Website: walmart
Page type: payment
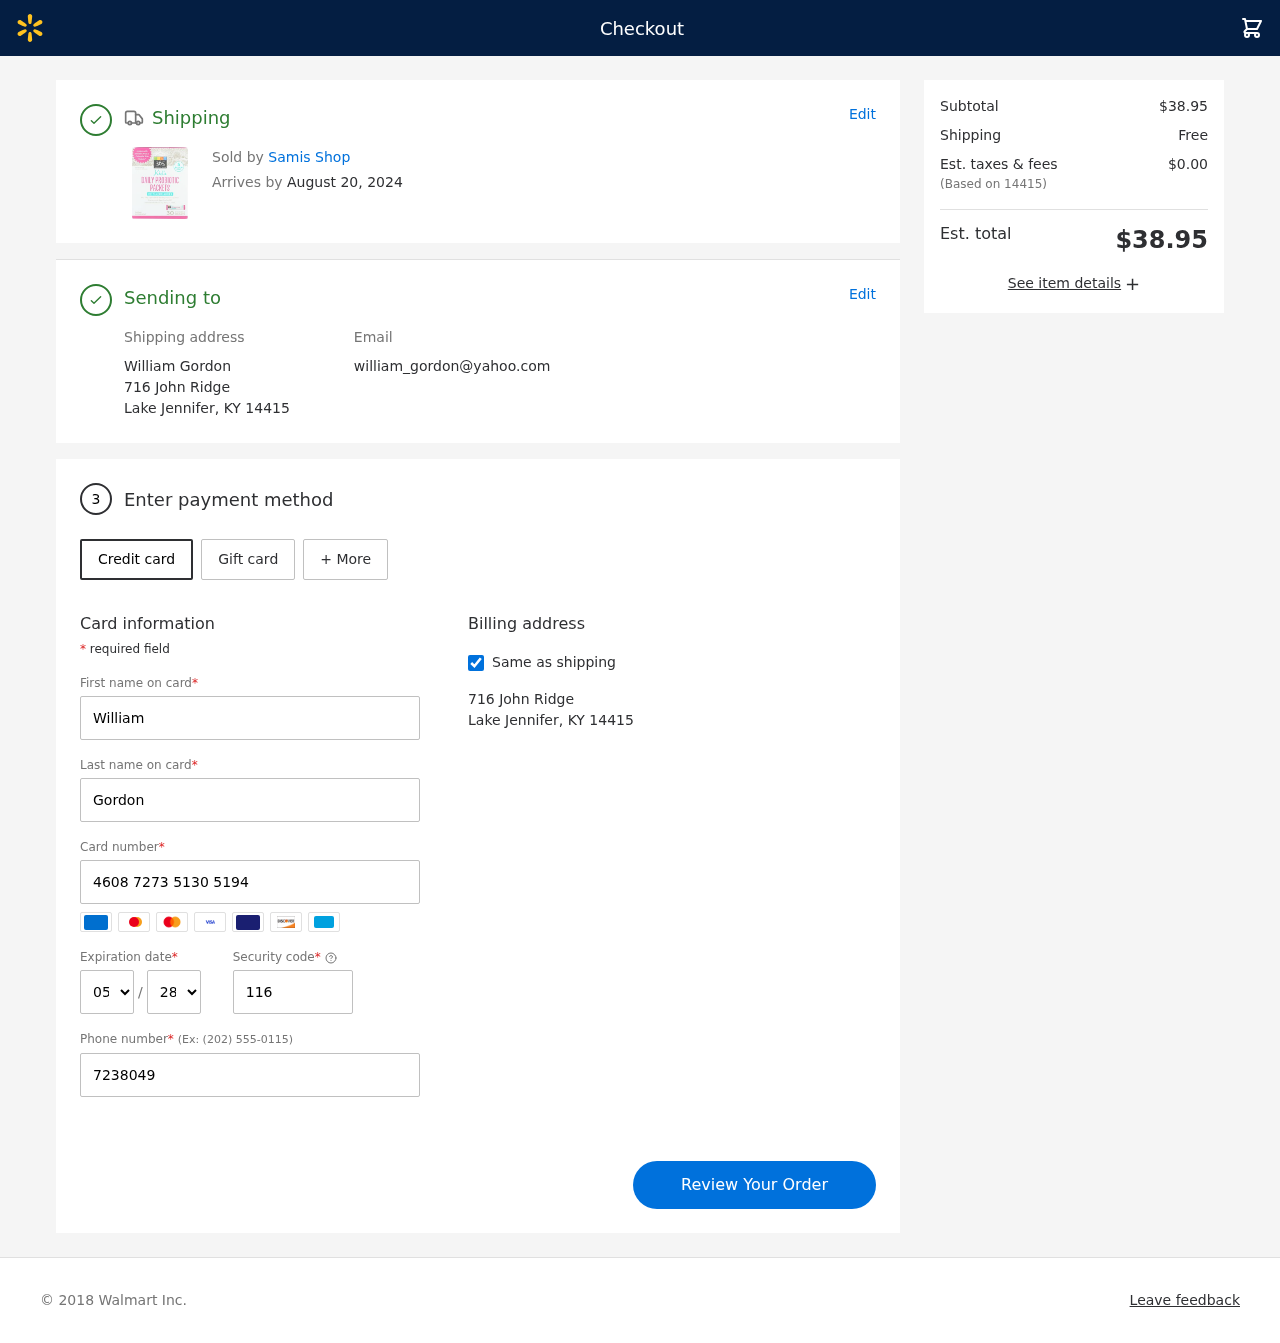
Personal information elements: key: PII_CARD_CVV
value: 116
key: PII_CARD_EXPIRY_MONTH
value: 05
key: PII_CARD_EXPIRY_YEAR
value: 28
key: PII_CARD_NUMBER
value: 4608 7273 5130 5194
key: PII_CITY_STATE_ZIP
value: Lake Jennifer, KY 14415
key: PII_EMAIL
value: william_gordon@yahoo.com
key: PII_FIRSTNAME
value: William
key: PII_FULLNAME
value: William Gordon
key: PII_LASTNAME
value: Gordon
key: PII_PHONE
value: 7238049321
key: PII_POSTCODE
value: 14415
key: PII_STREET
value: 716 John Ridge
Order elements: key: ORDER_DELIVERY_DATE
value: August 20, 2024
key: ORDER_SUBTOTAL
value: $38.95
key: ORDER_SHIPPING_COST
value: Free
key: ORDER_TAX
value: $0.00
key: ORDER_TOTAL
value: $38.95